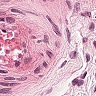
Metastatic tissue present: no